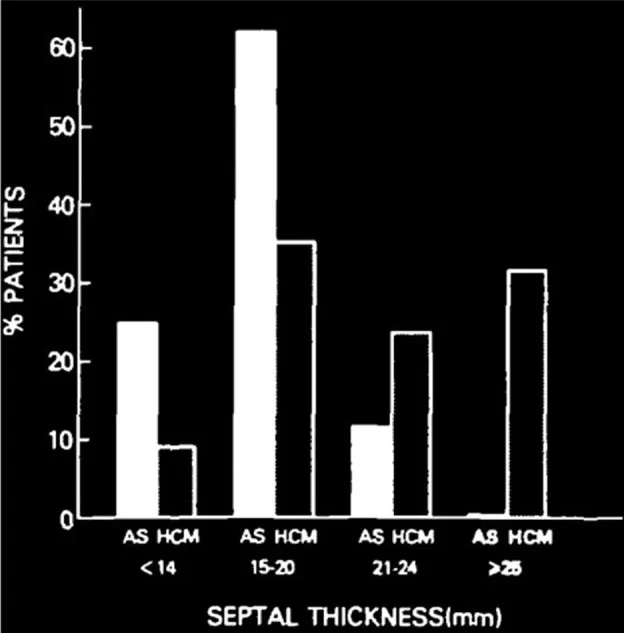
Difference of ventricular septal thickness between valvular aortic stenosis and hypertrophic cardiomyopathy. Comparison of ventricular septal thickness in 85 patients with valvular aortic stenosis (AS) and 151 patients with hypertrophic cardiomyopathy (HCM), studied with echocardiography and at necropsy.
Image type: radiology (ultrasound)